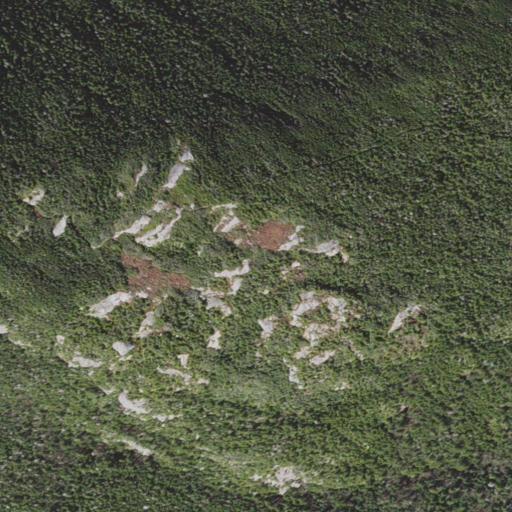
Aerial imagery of mountain in New Hampshire named Shelburne Moriah Mountain containing evergreen forest and mixed forest